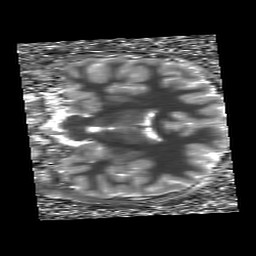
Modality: T1map
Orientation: coronal
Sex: male
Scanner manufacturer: siemens
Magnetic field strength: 3 T
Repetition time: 5 s
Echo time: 0.00368 s